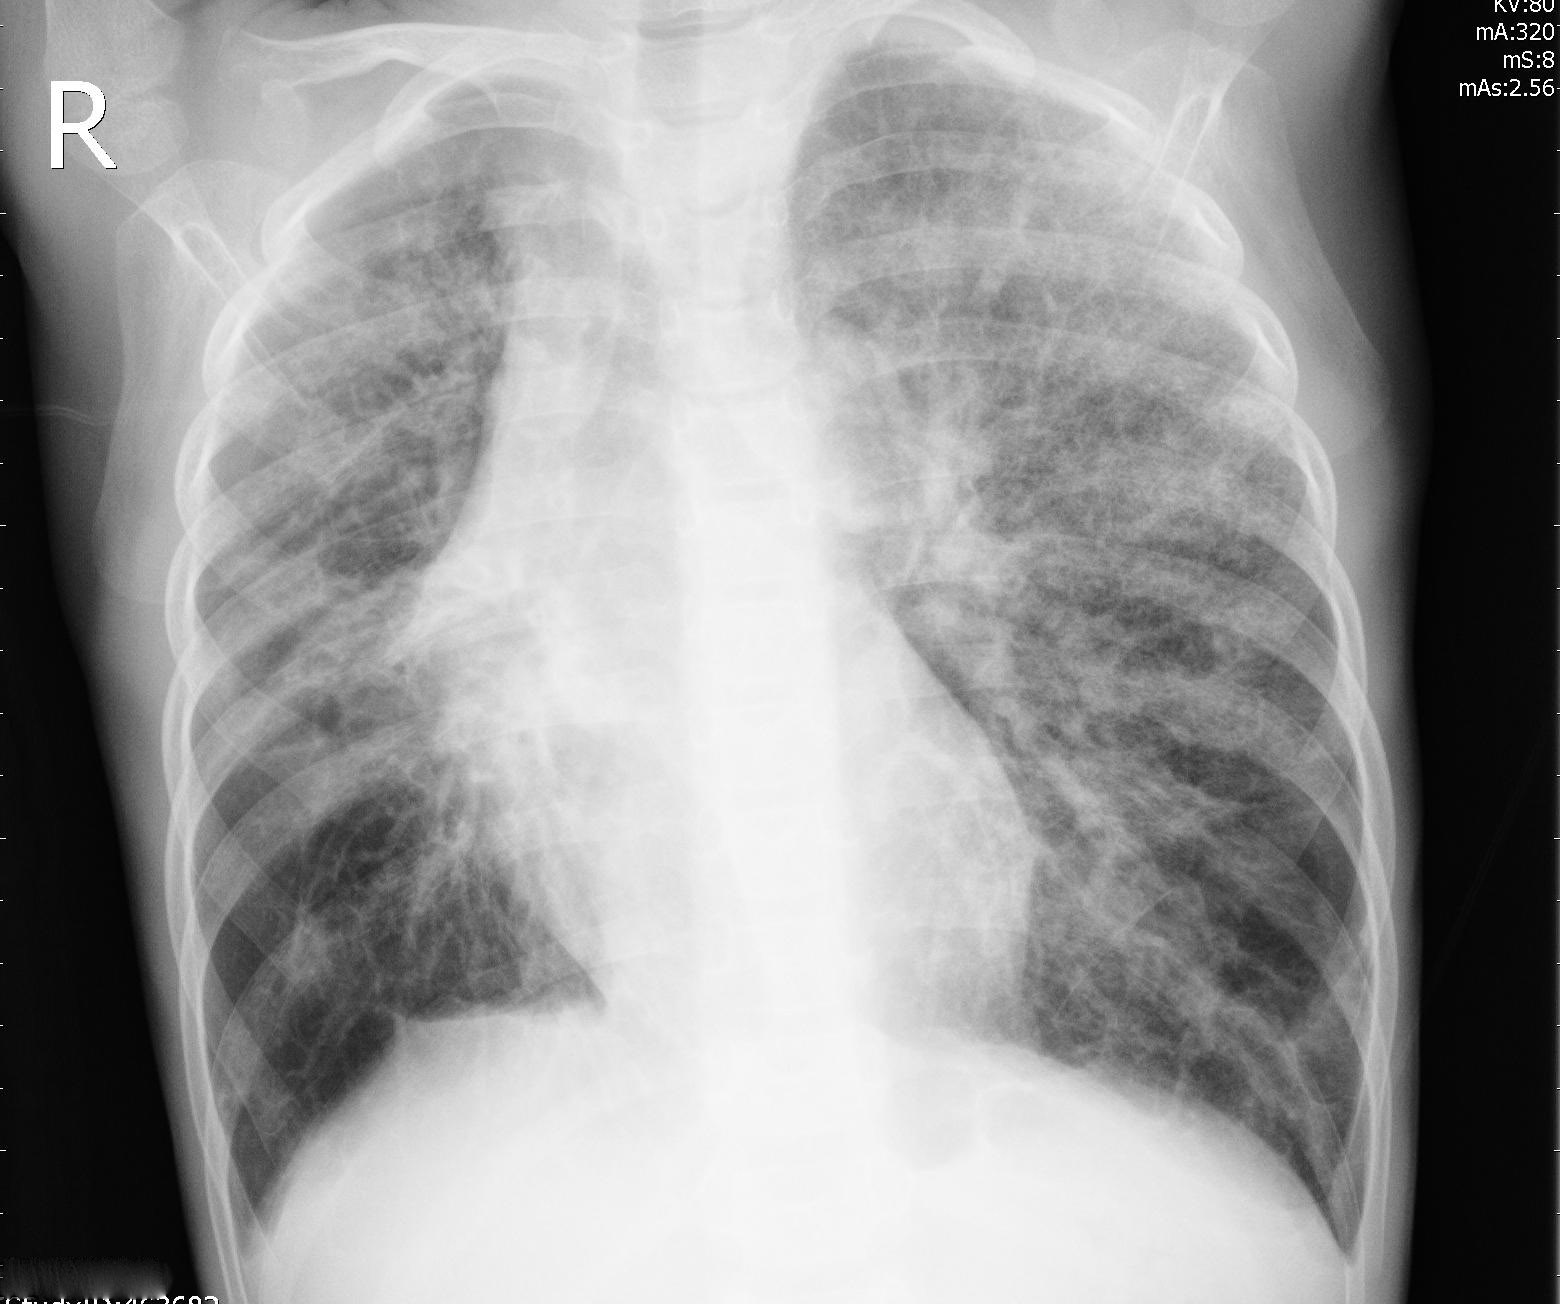
Diagnosis: PNEUMONIA